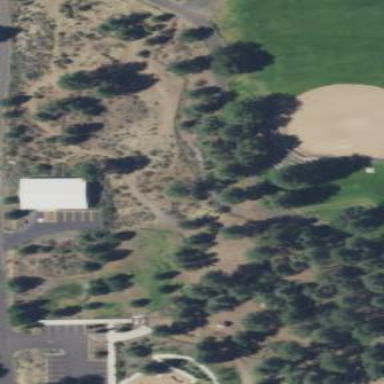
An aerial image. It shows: Dog park enclosed by fence.